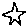
Label: star